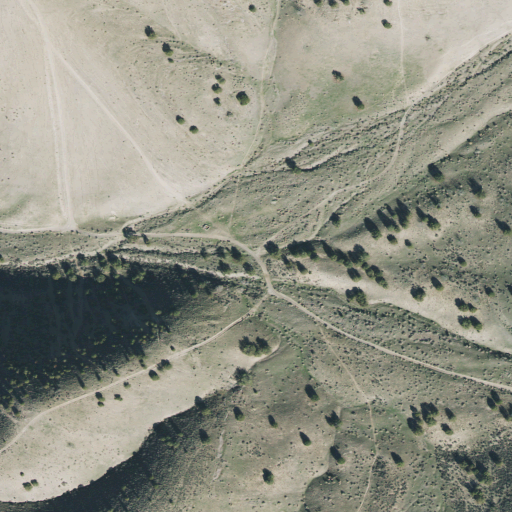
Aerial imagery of valley in Utah named Wildcat Canyon containing shrub and grassland